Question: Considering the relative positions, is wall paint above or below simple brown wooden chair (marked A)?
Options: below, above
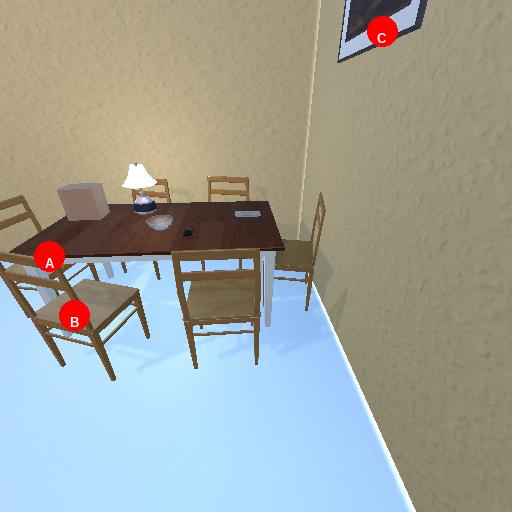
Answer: below